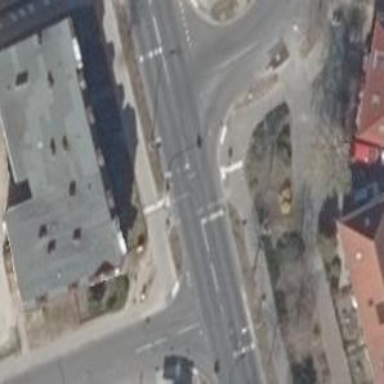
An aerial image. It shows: Crossing on the footway with traffic signals.